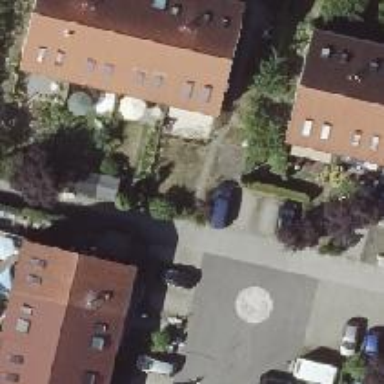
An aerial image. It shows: Footway.